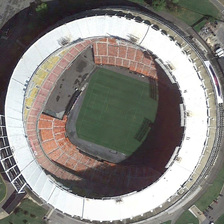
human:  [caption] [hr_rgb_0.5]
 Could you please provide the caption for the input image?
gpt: it is an exactly round stadium with plenty of bleachers in it surrounding the soccer field .

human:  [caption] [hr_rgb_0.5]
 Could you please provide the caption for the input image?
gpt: surrounded by lawns  there is a round stadium with a circular awning and stands of red  orange and yellow .

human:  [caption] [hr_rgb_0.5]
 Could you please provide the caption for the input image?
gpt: surrounded by lawns  there is a round stadium with a circular awning and stands of red  orange and yellow .

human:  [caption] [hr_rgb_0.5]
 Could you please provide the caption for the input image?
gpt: surrounded by lawns  there is a round stadium with a circular awning and stands of red  orange and yellow .

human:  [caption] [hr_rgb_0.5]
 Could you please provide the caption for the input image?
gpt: a football field is in a white circle stadium .